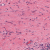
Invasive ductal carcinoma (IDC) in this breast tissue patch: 0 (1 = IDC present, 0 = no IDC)